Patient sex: F
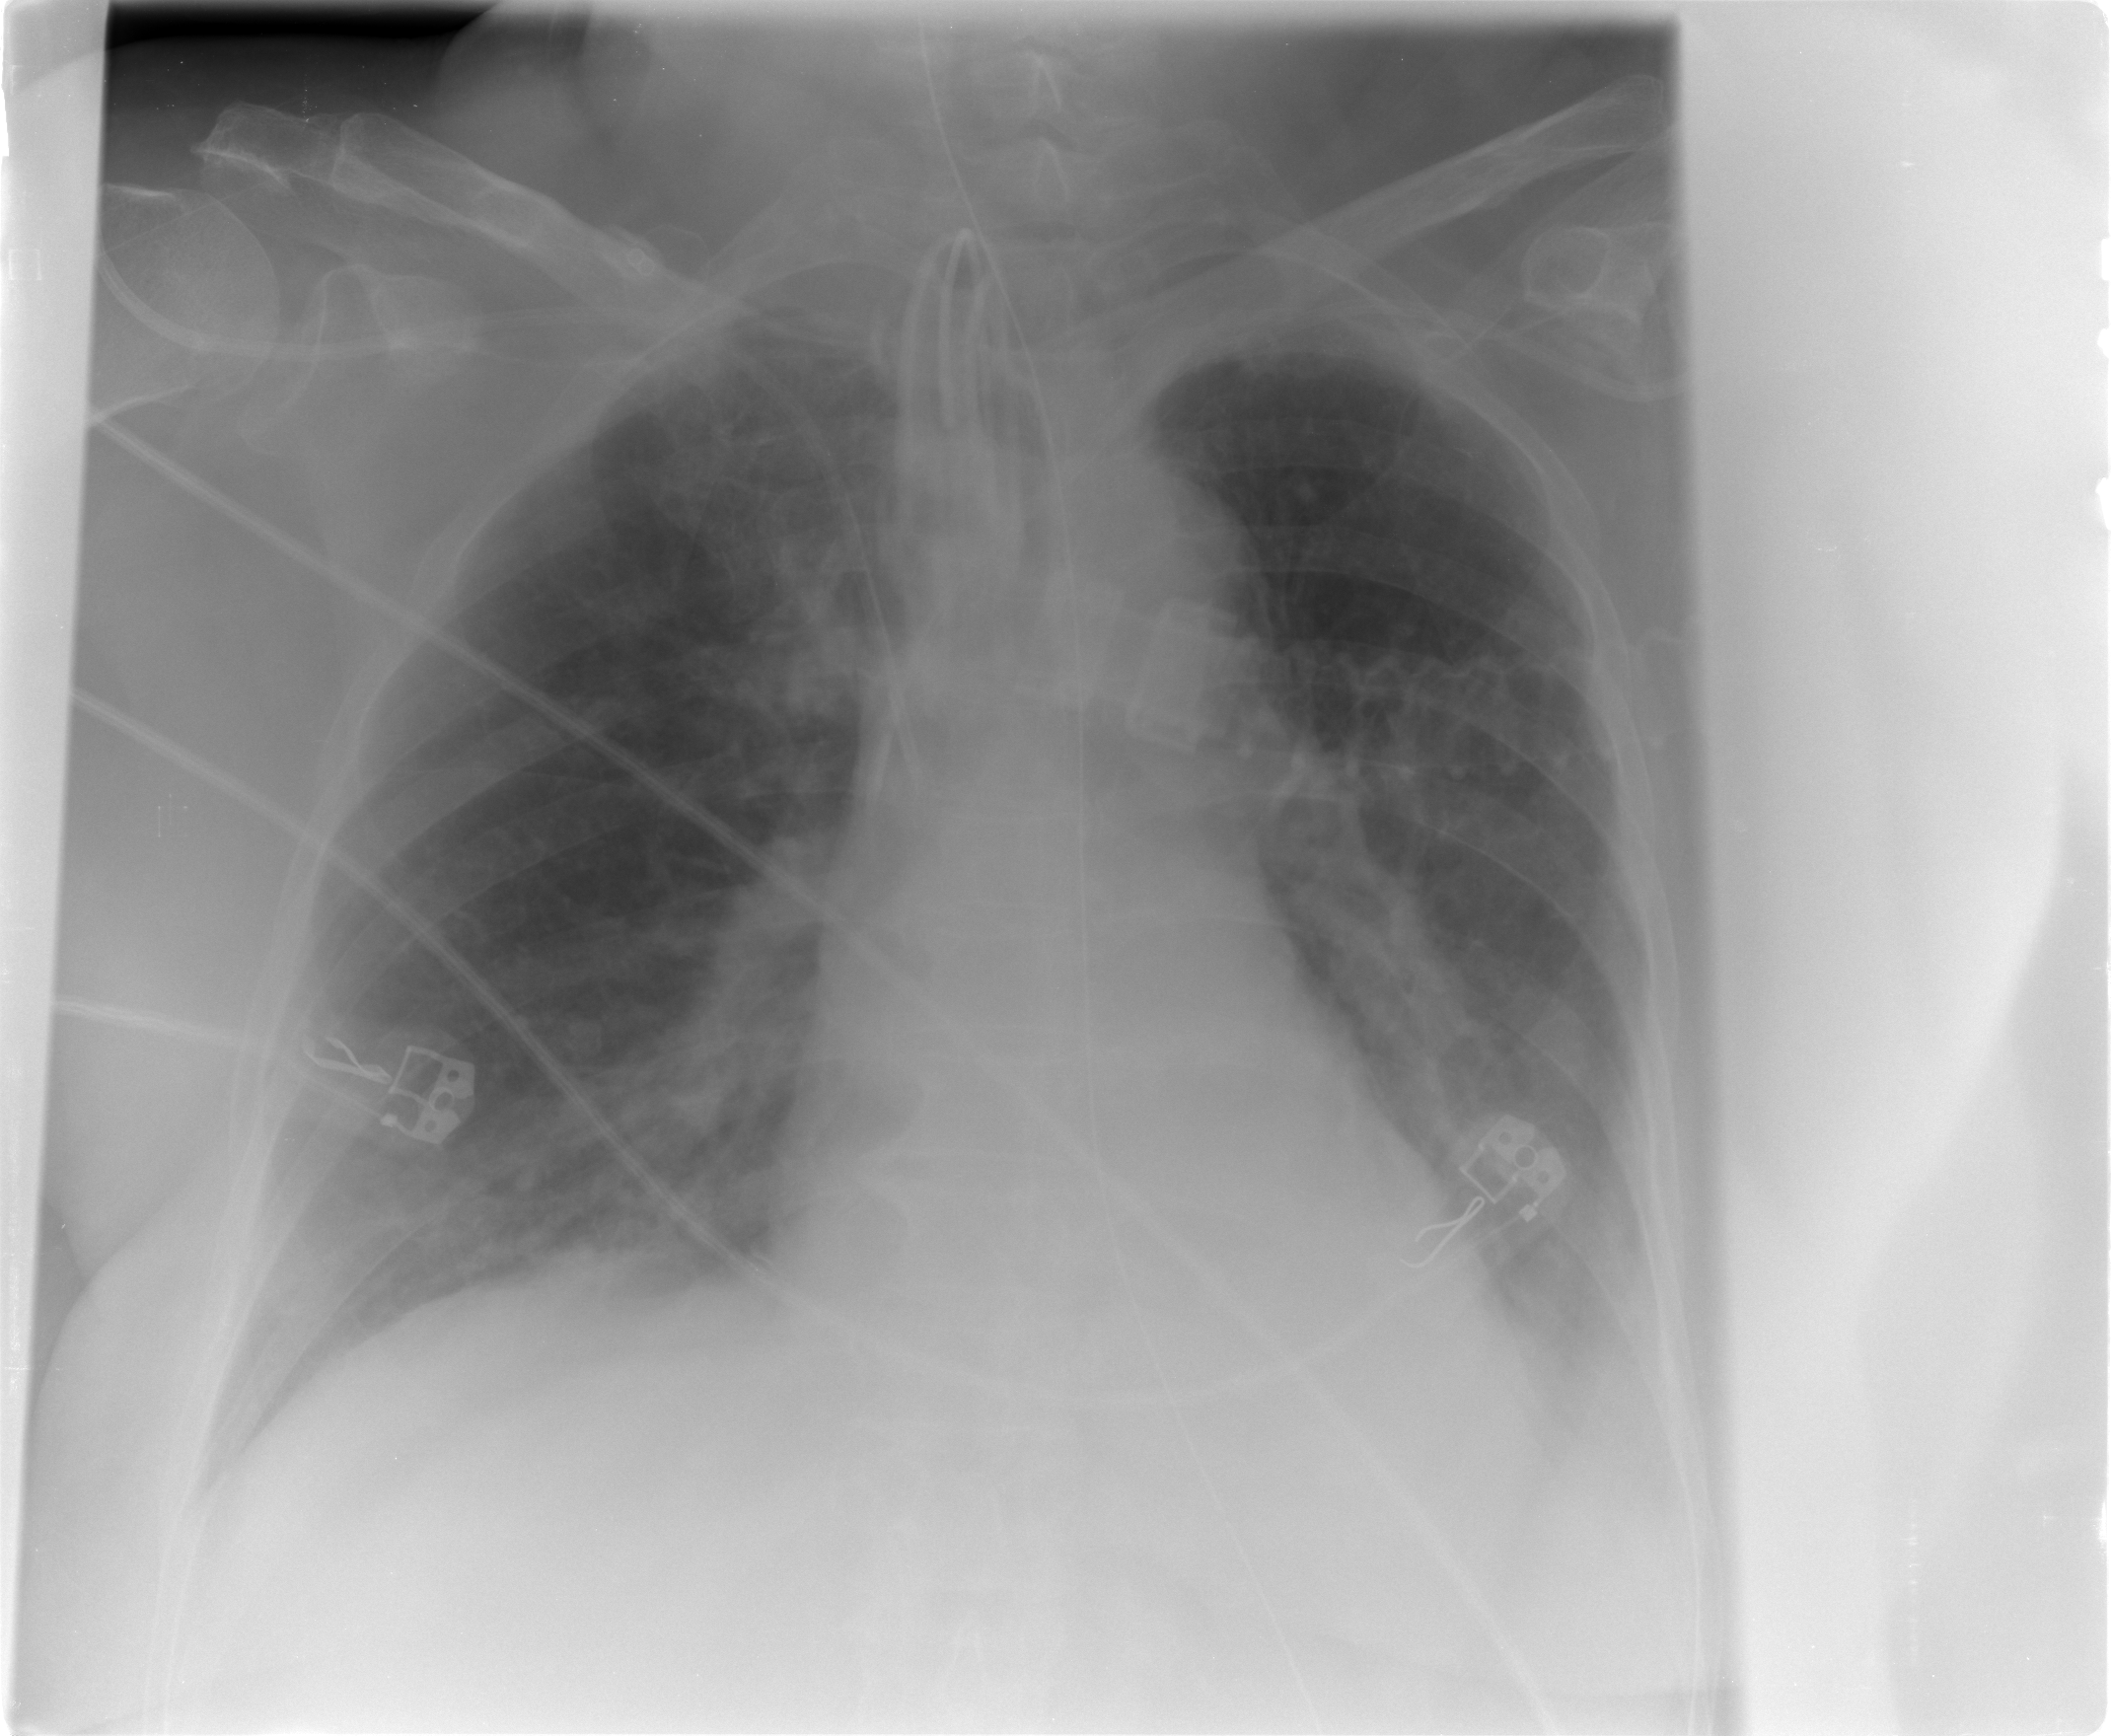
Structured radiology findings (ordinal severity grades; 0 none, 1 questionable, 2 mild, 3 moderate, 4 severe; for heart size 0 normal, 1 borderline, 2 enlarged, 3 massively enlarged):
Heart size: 0
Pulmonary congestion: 2
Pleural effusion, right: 0
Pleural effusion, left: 1
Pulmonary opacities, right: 0
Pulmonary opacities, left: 0
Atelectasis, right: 2
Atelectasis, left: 1